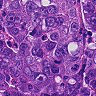
Metastatic tissue present: yes